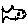
Label: fish